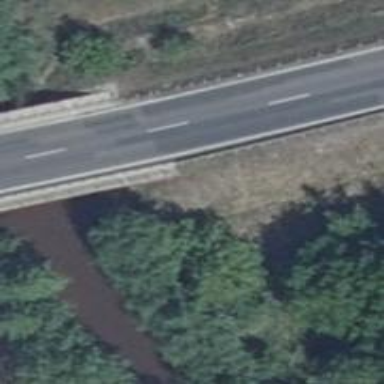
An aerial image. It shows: Asphalt bridge for motor vehicles on primary highway.